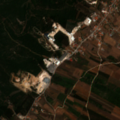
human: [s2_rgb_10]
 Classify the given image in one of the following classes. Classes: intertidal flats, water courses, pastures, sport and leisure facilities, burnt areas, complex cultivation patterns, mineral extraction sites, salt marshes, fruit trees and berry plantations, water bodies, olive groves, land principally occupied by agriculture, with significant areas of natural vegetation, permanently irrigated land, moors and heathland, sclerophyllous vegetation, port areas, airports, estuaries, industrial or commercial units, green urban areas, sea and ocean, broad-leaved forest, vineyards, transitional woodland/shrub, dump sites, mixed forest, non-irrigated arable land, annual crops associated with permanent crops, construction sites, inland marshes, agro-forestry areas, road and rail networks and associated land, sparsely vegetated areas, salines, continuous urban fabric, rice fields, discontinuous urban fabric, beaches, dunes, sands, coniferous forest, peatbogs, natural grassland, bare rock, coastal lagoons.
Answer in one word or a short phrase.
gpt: discontinuous urban fabric, olive groves, complex cultivation patterns, transitional woodland/shrub